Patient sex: M
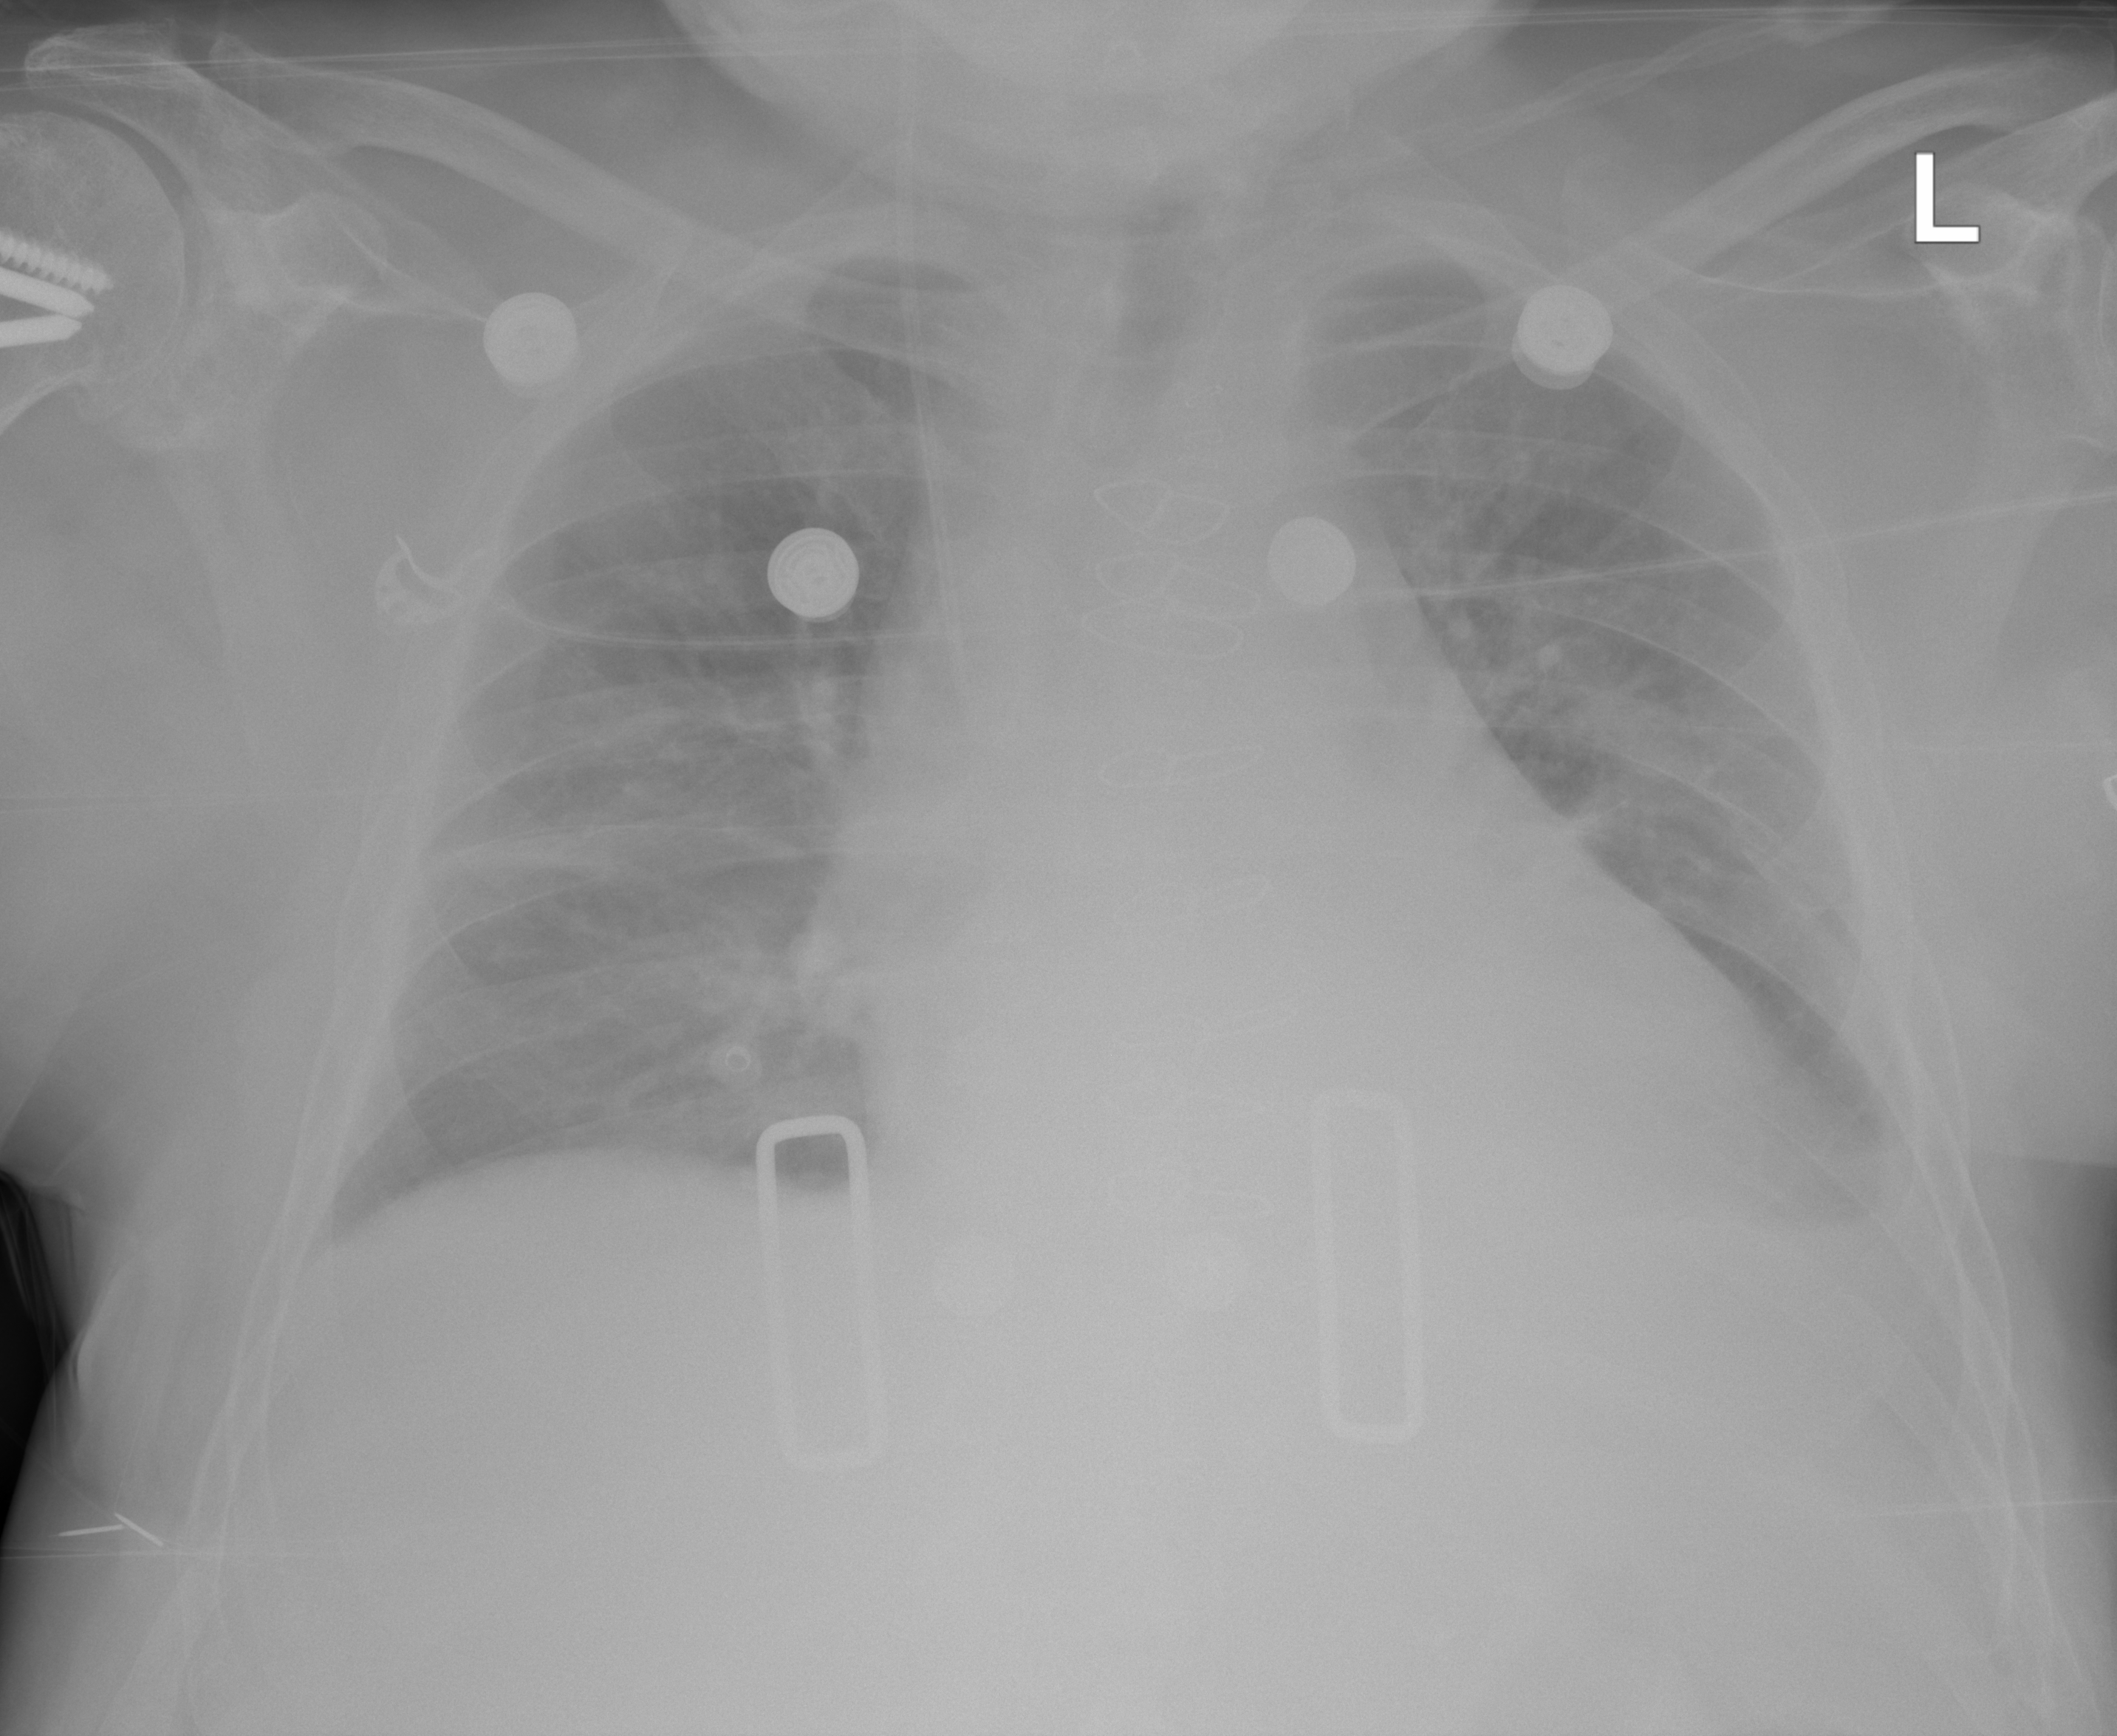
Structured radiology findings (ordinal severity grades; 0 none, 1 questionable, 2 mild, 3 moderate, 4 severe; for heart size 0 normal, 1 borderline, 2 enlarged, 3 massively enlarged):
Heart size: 2
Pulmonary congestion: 2
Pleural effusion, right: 0
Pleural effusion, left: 2
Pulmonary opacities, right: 2
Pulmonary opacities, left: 2
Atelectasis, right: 2
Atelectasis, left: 2